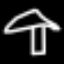
Label: mushroom